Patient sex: M
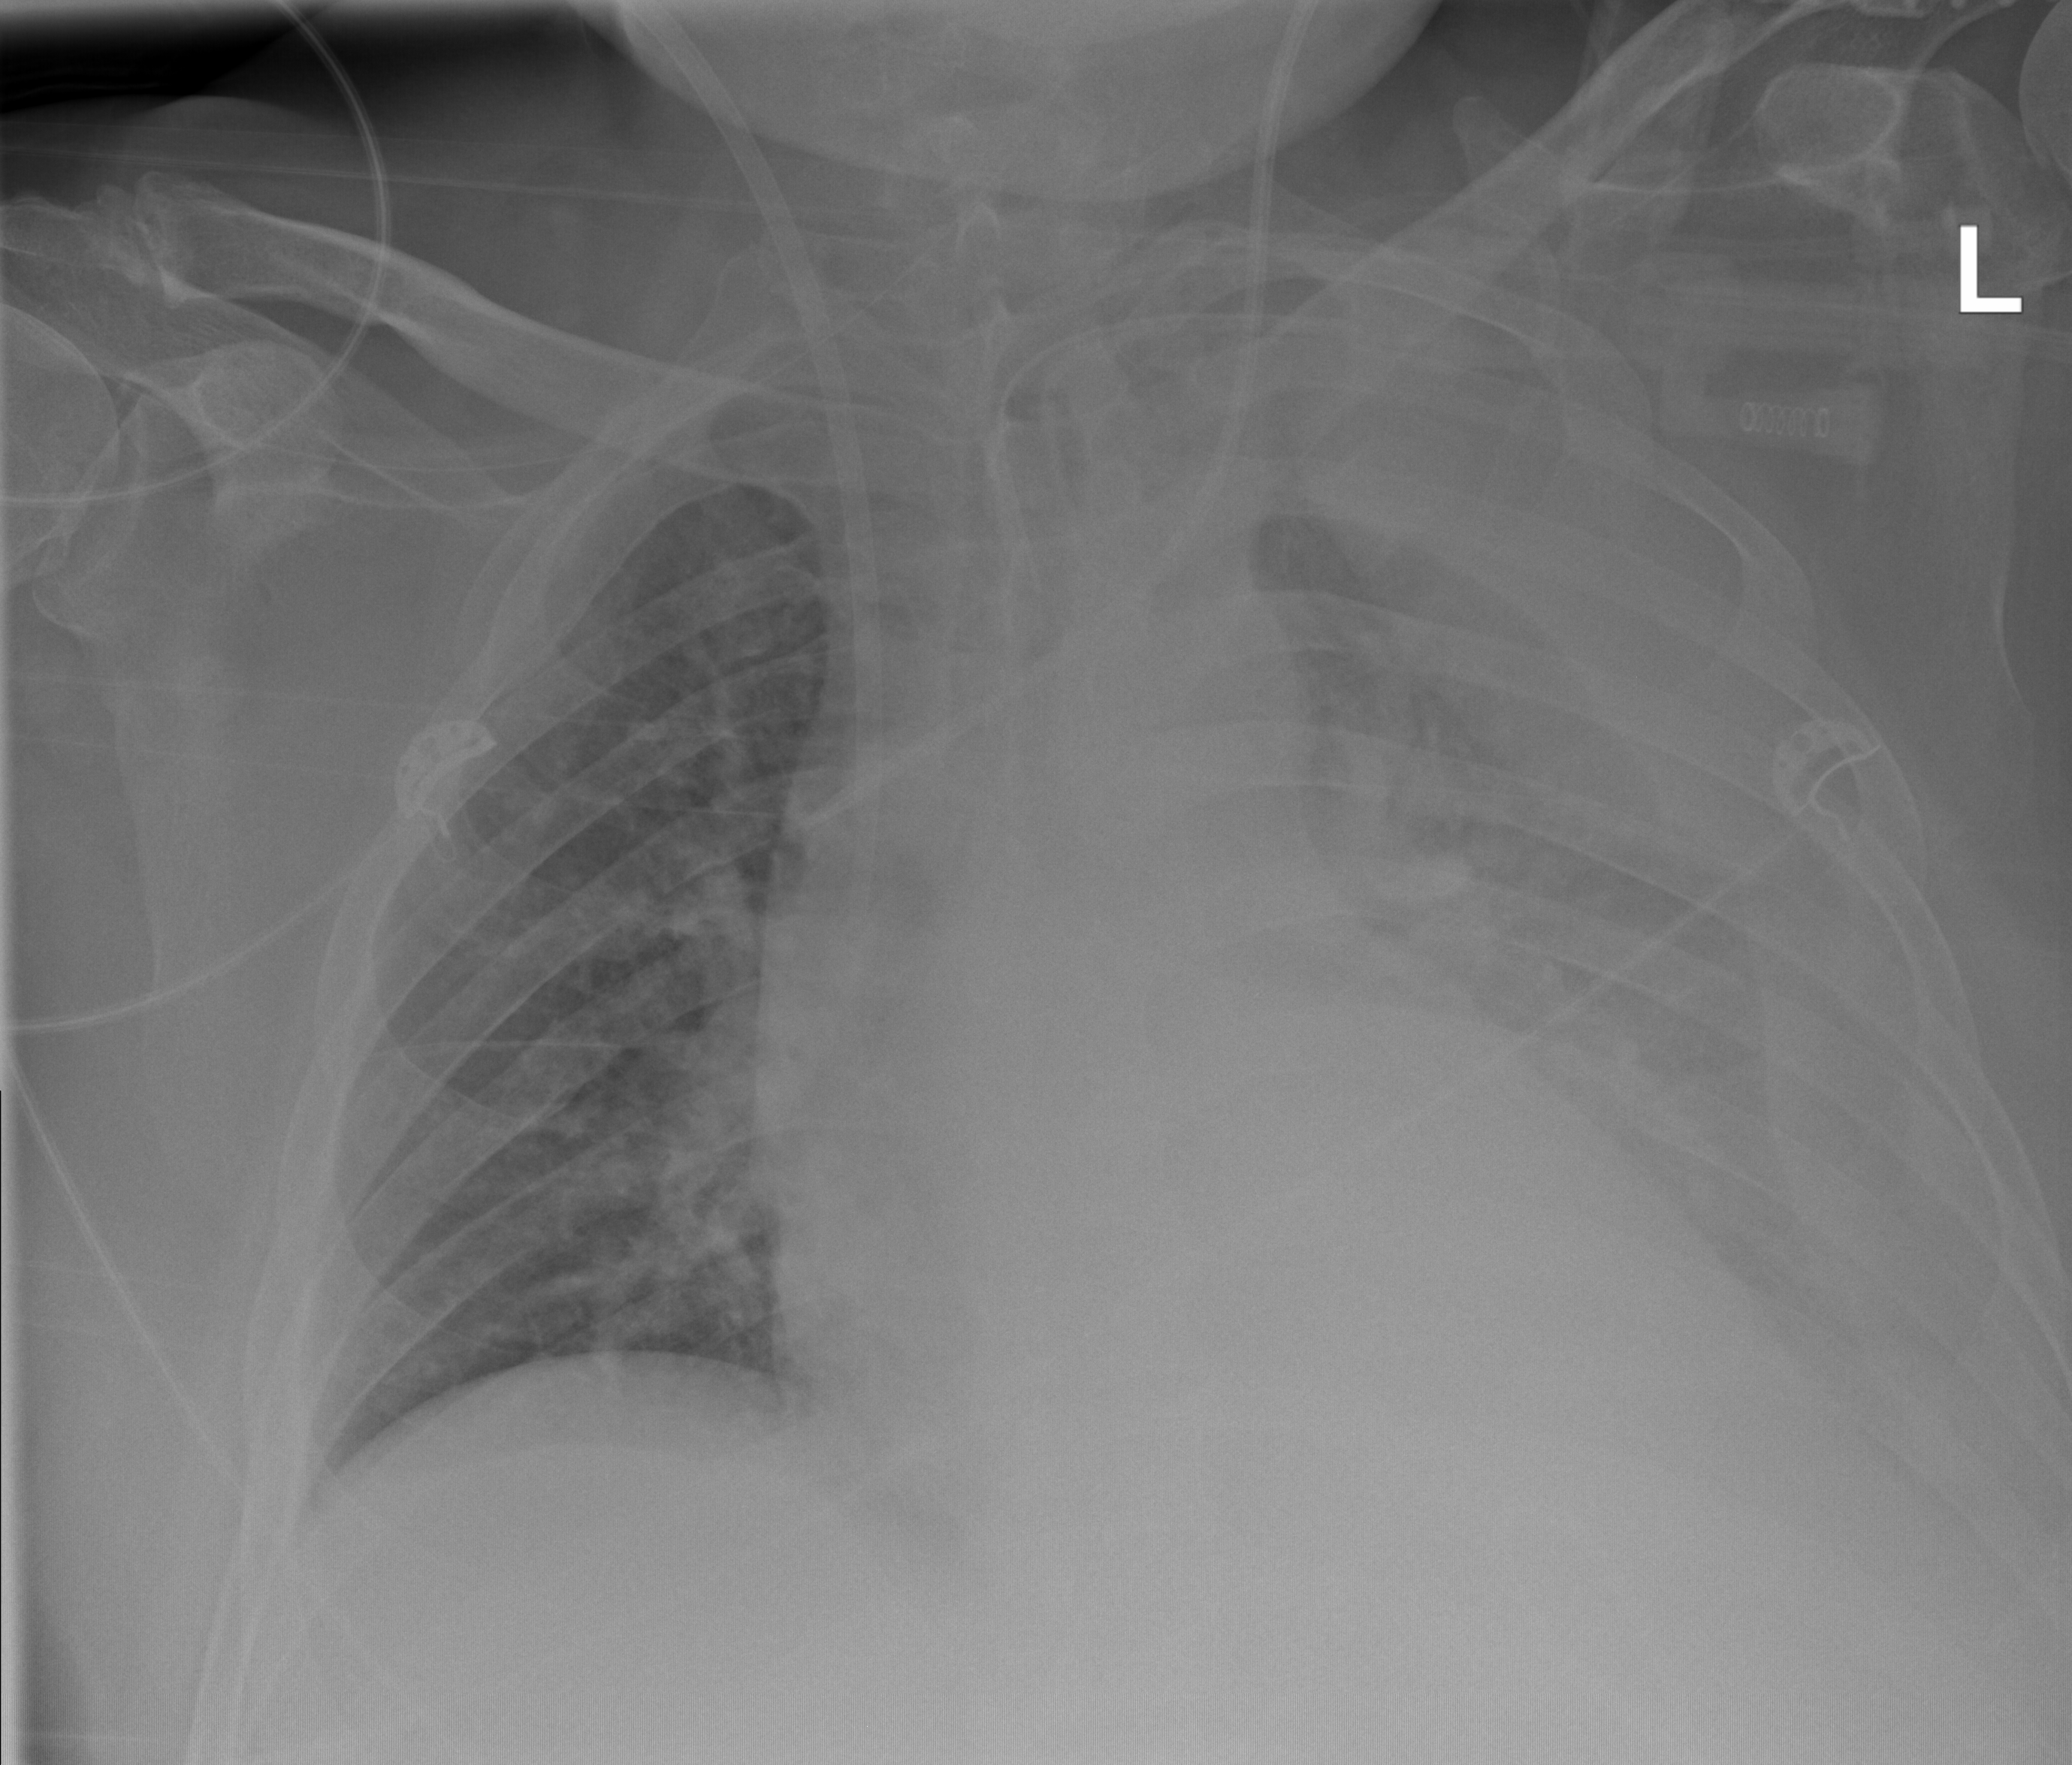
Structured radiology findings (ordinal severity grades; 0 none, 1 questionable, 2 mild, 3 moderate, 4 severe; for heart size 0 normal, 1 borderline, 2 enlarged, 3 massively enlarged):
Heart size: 2
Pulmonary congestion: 2
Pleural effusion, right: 2
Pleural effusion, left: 4
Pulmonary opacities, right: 2
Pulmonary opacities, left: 3
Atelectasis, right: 2
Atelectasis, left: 3